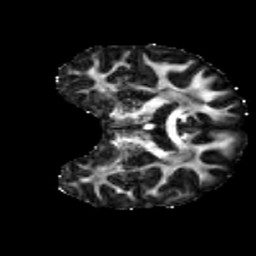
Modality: FA
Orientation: coronal
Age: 26
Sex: male
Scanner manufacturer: siemens
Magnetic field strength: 3 T
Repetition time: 3.5 s
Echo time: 0.086 s